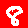
Digit: 8